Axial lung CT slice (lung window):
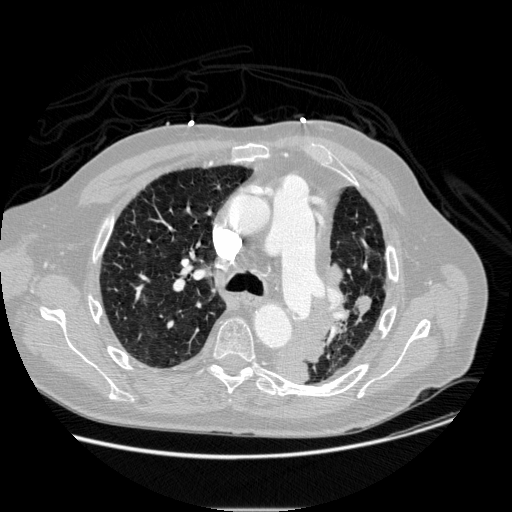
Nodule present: yes
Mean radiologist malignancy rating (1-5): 3.5